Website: home-depot
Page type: cross-sells
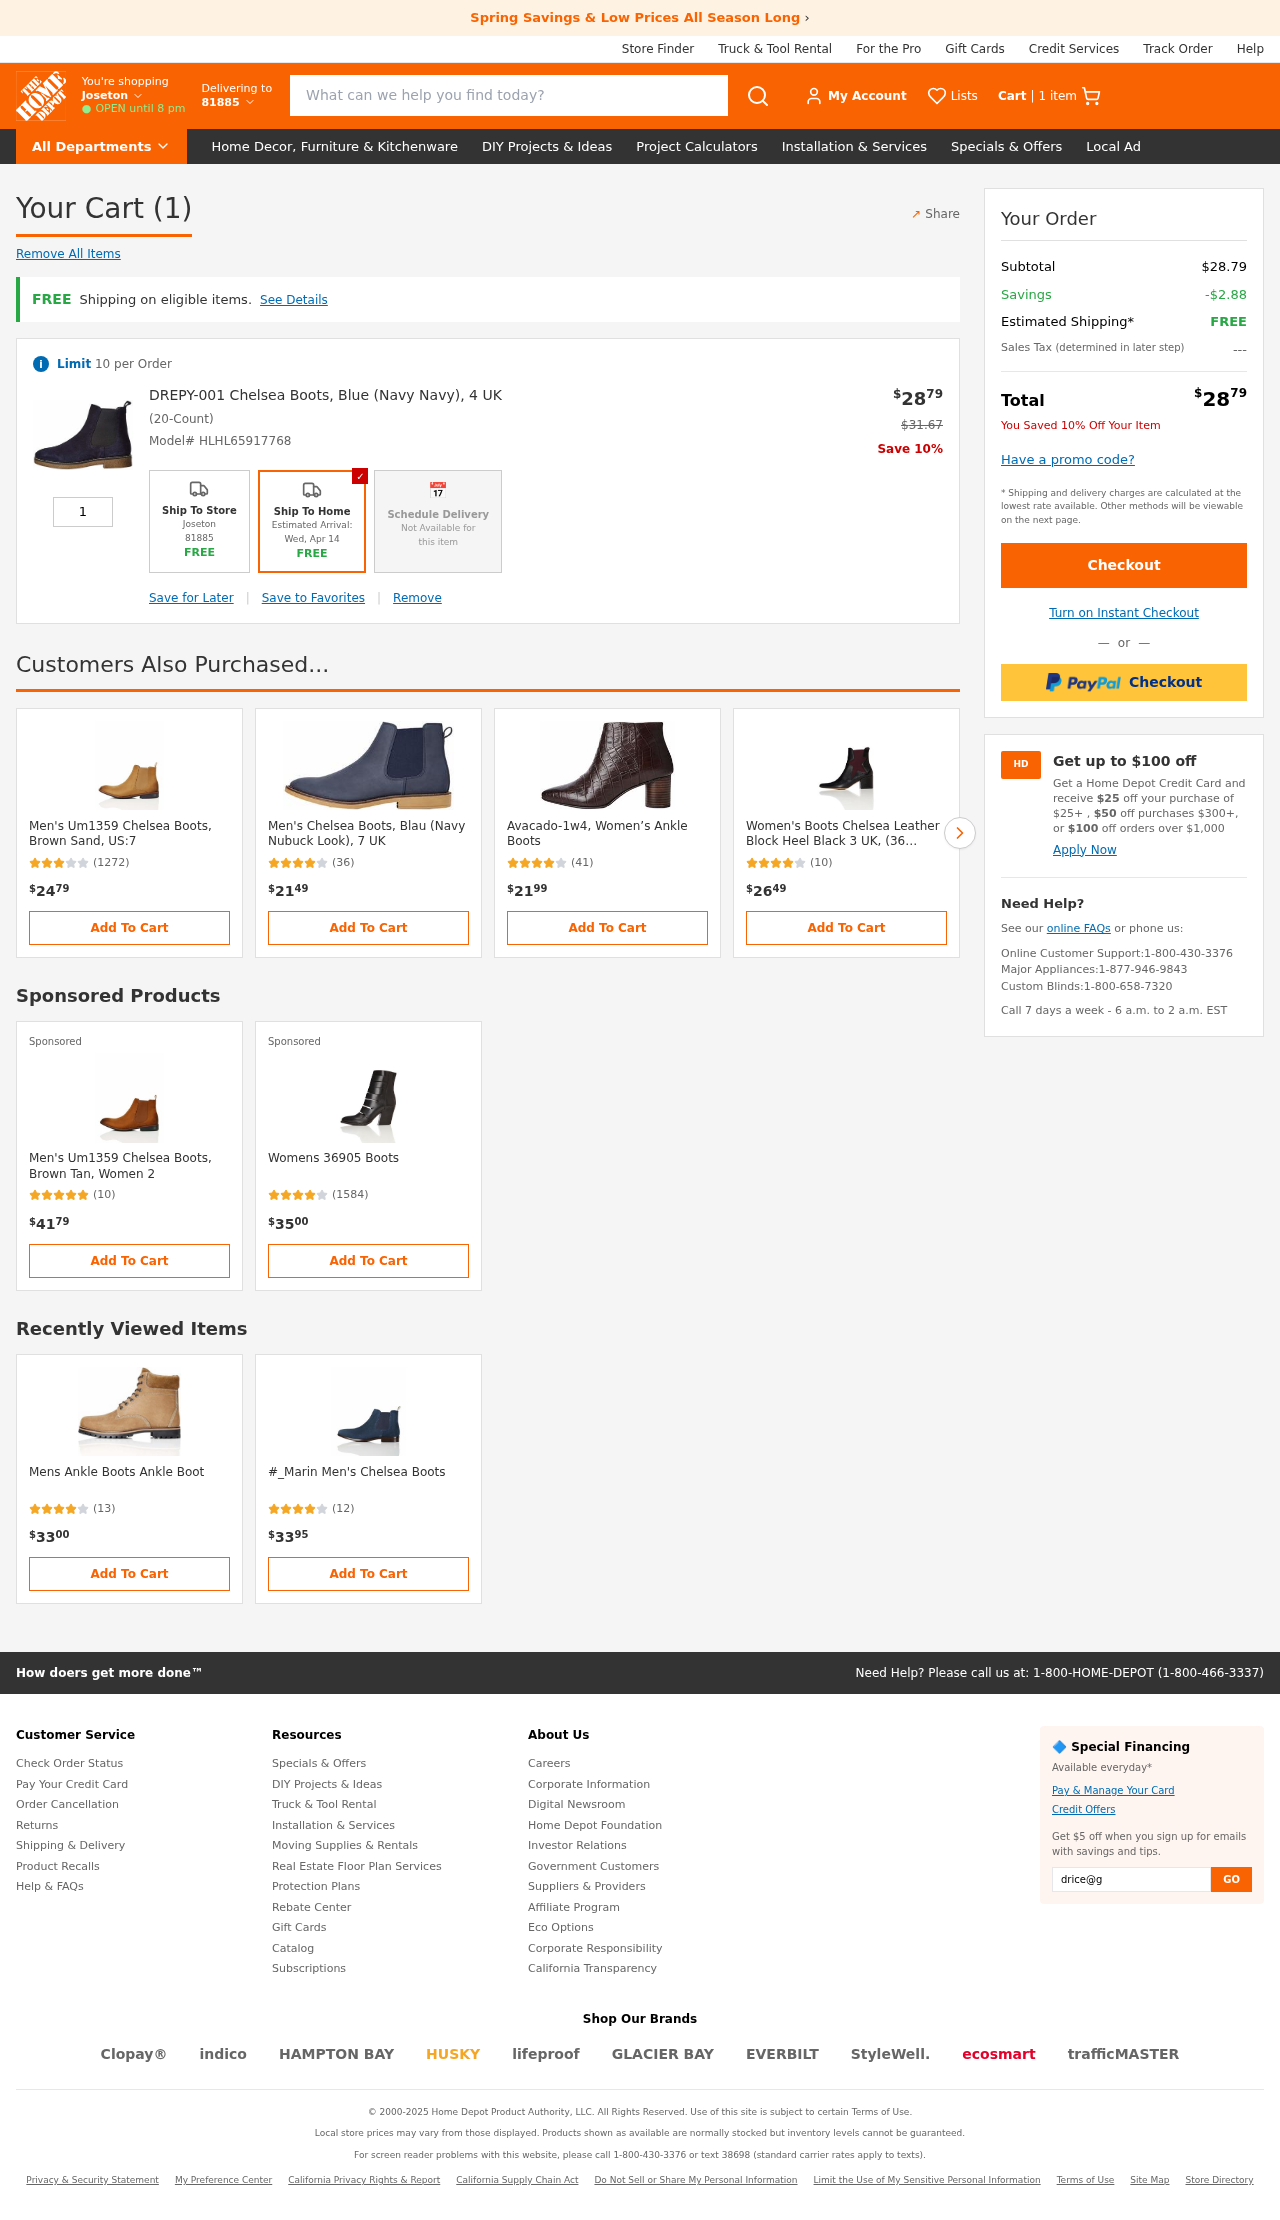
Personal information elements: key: PII_LOCATION1_CITY
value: Joseton
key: PII_POSTCODE
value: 81885
Product elements: key: PRODUCT1_NAME
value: DREPY-001 Chelsea Boots, Blue (Navy Navy), 4 UK
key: PRODUCT1_PRICE
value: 28.79
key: PRODUCT1_QUANTITY
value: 1
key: PRODUCT1_ORIGINAL_PRICE
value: $31.67
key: PRODUCT2_NAME
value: Men's Um1359 Chelsea Boots, Brown Sand, US:7
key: PRODUCT2_NUM_RATINGS
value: (1272)
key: PRODUCT2_PRICE
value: $2479
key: PRODUCT3_NAME
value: Men's Chelsea Boots, Blau (Navy Nubuck Look), 7 UK
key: PRODUCT3_NUM_RATINGS
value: (36)
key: PRODUCT3_PRICE
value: $2149
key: PRODUCT4_NAME
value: Avacado-1w4, Women’s Ankle Boots
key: PRODUCT4_NUM_RATINGS
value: (41)
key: PRODUCT4_PRICE
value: $2199
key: PRODUCT5_NAME
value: Women's Boots Chelsea Leather Block Heel Black 3 UK, (36 EU,),24-05-01
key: PRODUCT5_NUM_RATINGS
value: (10)
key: PRODUCT5_PRICE
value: $2649
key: PRODUCT6_NAME
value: Men's Um1359 Chelsea Boots, Brown Tan, Women 2
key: PRODUCT6_NUM_RATINGS
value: (10)
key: PRODUCT6_PRICE
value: $4179
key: PRODUCT7_NAME
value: Womens 36905 Boots
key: PRODUCT7_NUM_RATINGS
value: (1584)
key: PRODUCT7_PRICE
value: $3500
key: PRODUCT8_NAME
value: Mens Ankle Boots Ankle Boot
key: PRODUCT8_NUM_RATINGS
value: (13)
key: PRODUCT8_PRICE
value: $3300
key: PRODUCT9_NAME
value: #_Marin Men's Chelsea Boots
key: PRODUCT9_NUM_RATINGS
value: (12)
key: PRODUCT9_PRICE
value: $3395
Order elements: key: ORDER_NUM_ITEMS
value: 1 item
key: ORDER_NUM_ITEMS
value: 1
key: ORDER_SKU
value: Model# HLHL65917768
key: ORDER_SUBTOTAL
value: $28.79
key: ORDER_SAVINGS
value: -$2.88
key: ORDER_TOTAL
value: $2879
Search elements: key: HEADER_SEARCH
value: What can we help you find today?